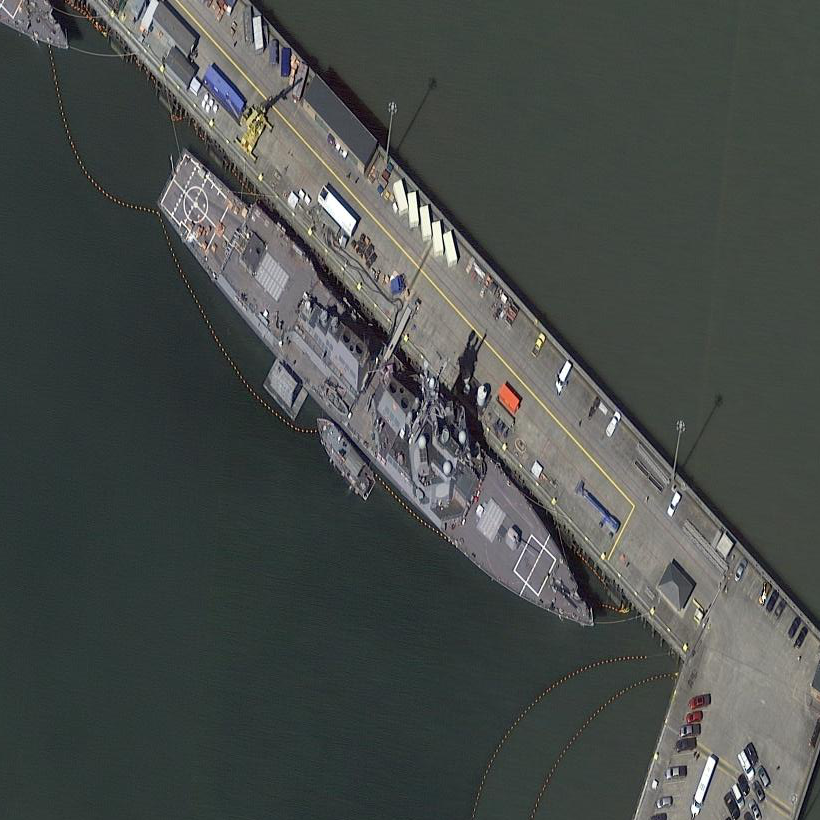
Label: destroyer